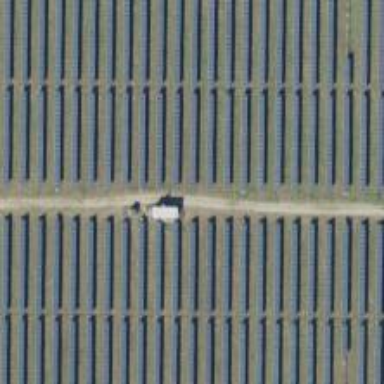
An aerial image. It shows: Solar power generator using photovoltaic method with solar photovoltaic panel types.